Question: I'm planning to write a relatively simple app for building database-like schemas. The goal is to build an usable tool and exercise Cocoa programming.
The main component of this app would be a view that lets user to place draggable boxes with editable lists inside and then link them with lines. I'm sure You know what I'm thinking of.
It could look a bit like this thing:

The problem is I don't know what would be the best approach in this case. Should I:
1. Subclass NSView and write a huuge view that manages rendering of the boxes, connections, handles all events, etc. or...
2. Write views for boxes and then use some (unknown to me) infrastructure to manage and display them, or...
3. Use something that does what I want and someone wrote it already (cannot find anything), or...
4. Something else (??)
1 and 2 are for sure doable but I want to do it the proper way. I think it would be cool to reuse some ready Cocoa controls inside of the boxes.
I'm experienced programmer but quite new to Cocoa and Objective-C.
And how would You do that? Any hints and ideas highly appreciated :)
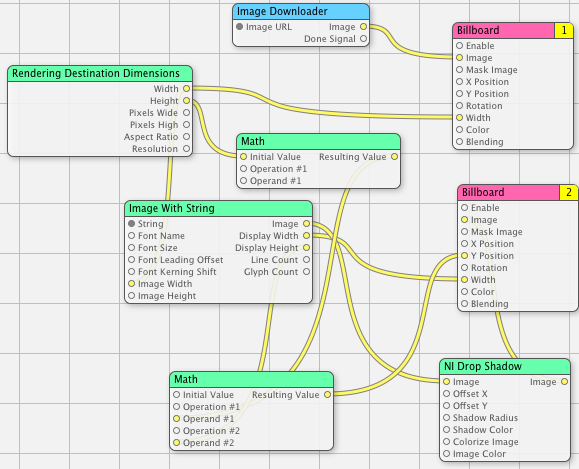
Answer: Each box would likely be an custom, subclassed, NSView. BoxView perhaps.
Then you'd have a view controller for the view that contains the boxes.
That view controller will handle moving the boxes around and that kind of stuff.
The boxes will be added to the view controller's view as subviews.
That's the approach I would take anyway.